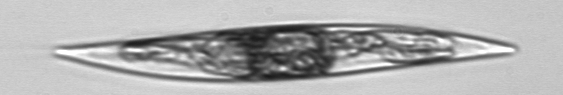
Label: Pleurosigma